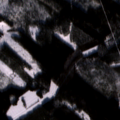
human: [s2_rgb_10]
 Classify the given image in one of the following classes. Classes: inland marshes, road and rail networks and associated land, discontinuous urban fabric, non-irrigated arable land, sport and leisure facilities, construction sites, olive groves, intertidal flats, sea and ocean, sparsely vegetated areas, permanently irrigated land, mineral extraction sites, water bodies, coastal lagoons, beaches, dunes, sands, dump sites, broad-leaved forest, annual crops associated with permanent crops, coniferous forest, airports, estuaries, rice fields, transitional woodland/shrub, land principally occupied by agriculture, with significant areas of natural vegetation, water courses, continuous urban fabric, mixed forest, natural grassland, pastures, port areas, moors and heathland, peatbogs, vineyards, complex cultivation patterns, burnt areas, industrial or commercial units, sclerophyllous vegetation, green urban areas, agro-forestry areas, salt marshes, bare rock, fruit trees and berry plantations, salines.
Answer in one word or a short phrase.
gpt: coniferous forest, mixed forest